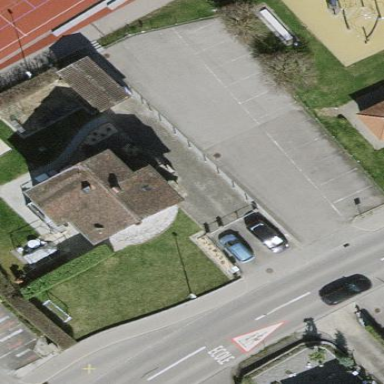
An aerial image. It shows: Parking area with surface.